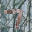
Label: 7